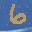
Label: 6